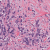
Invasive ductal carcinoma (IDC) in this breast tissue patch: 1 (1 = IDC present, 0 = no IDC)